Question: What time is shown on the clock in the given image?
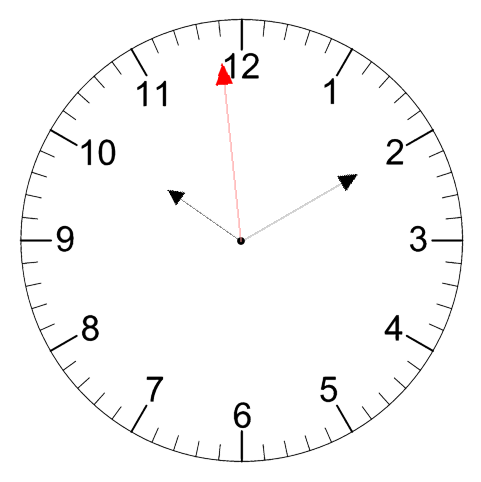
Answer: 10:09:59